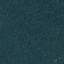
Land use / land cover class: Forest